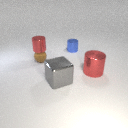
small brown rubber sphere to the left of large red metal cylinder